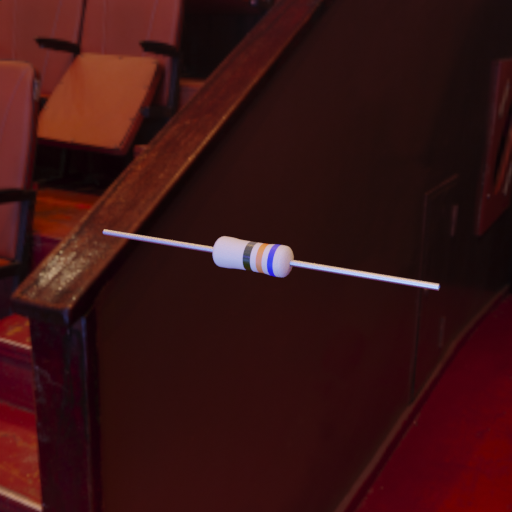
Resistor colour bands (in order): black, orange, blue